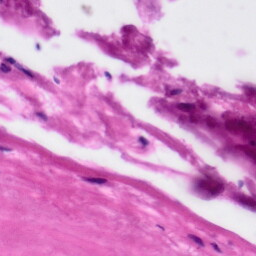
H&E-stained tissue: Tonsil